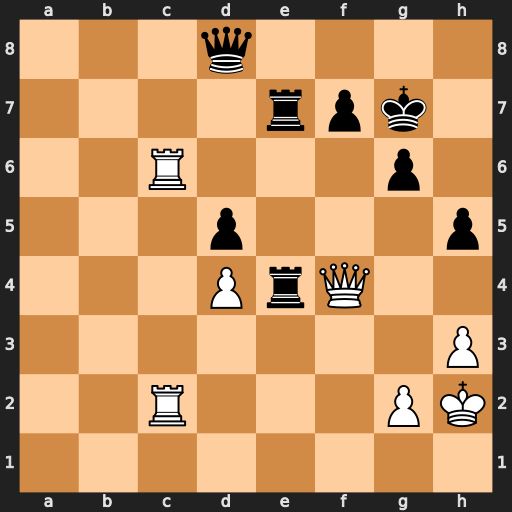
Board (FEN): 3q4/4rpk1/2R3p1/3p3p/3PrQ2/7P/2R3PK/8
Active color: w
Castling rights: -
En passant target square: -
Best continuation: Qf6+ Kh6 Rc8 R4e6 Qxe6 fxe6 Rxd8